Milling tool wear sample.
Tool blade image: 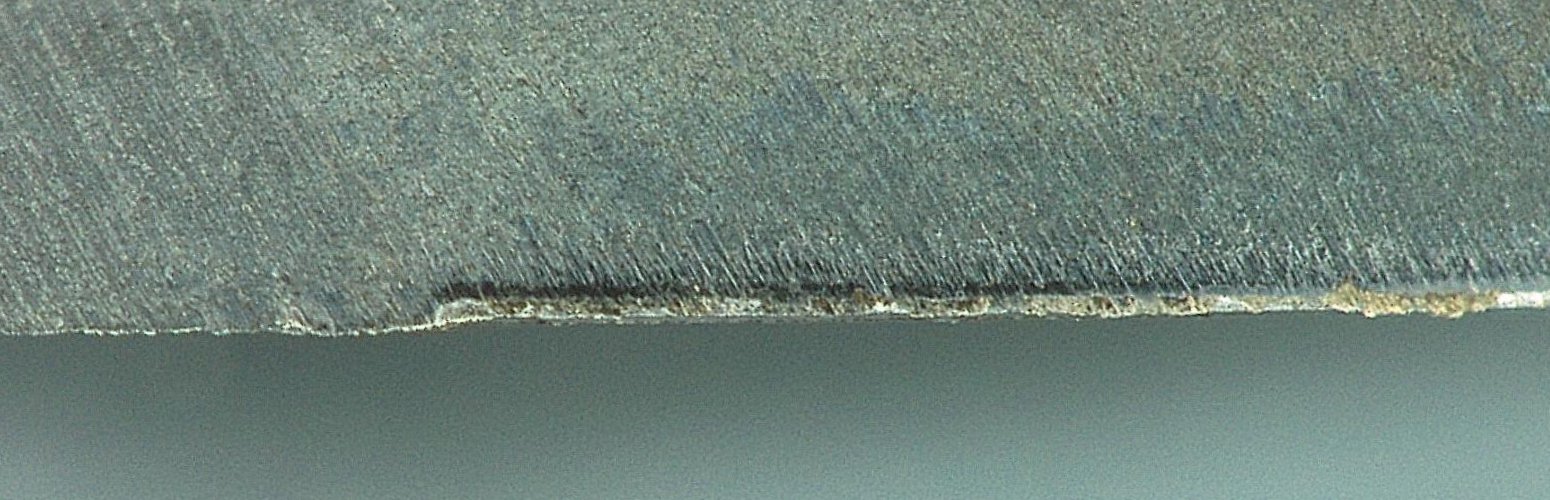
Chip image: 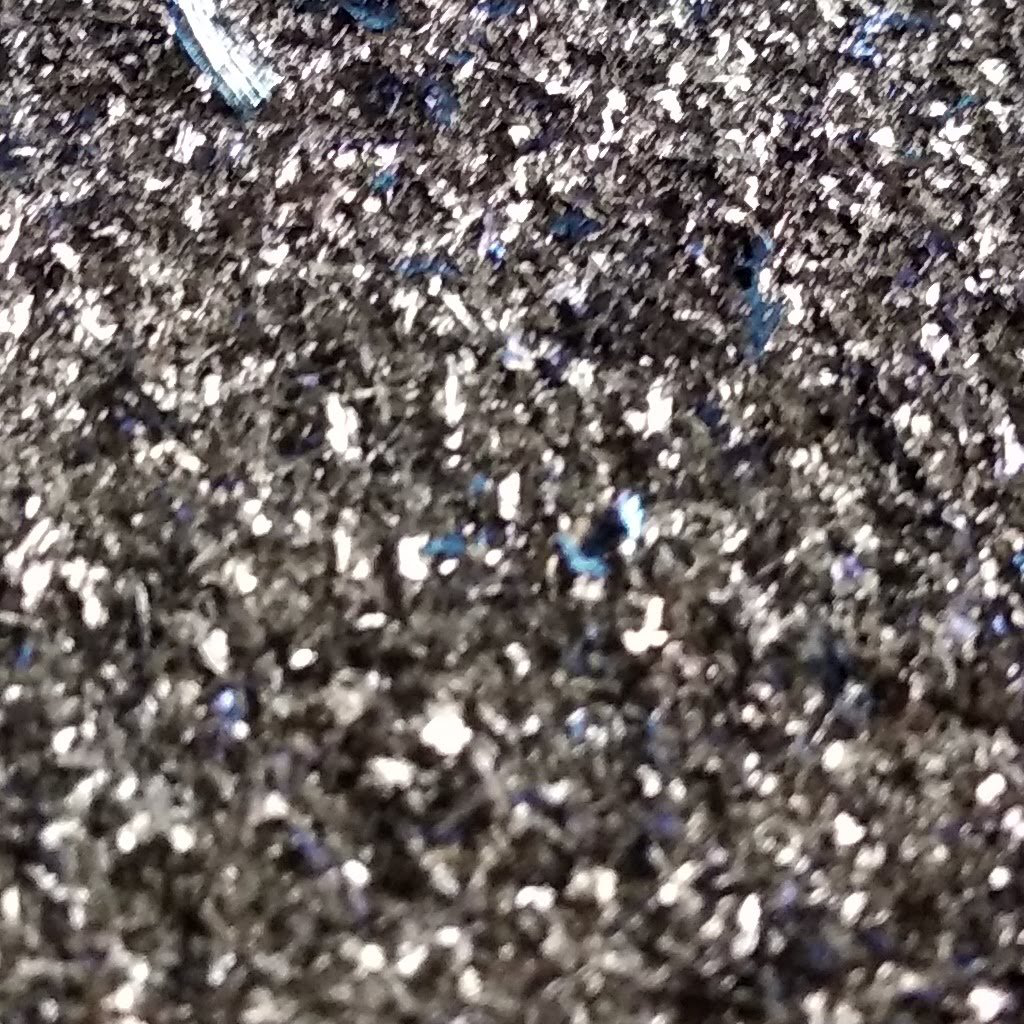
Workpiece image: 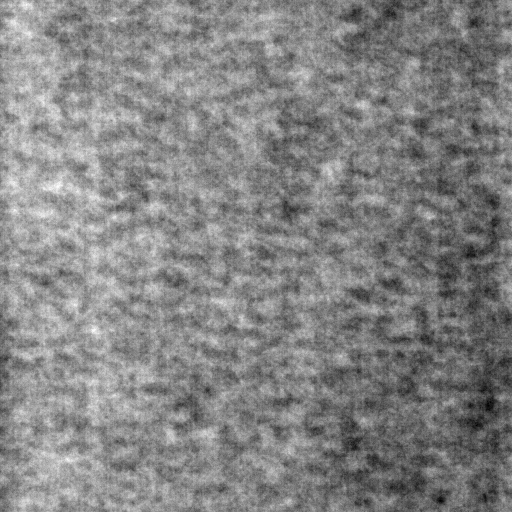
Tool wear state: used
Gaps: 12.99
Flank wear: 90.94
Overhang: 11.13
Force-signal Mel-spectrograms (X, Y, Z axes): 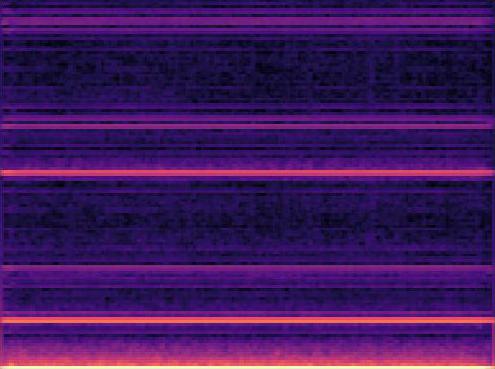 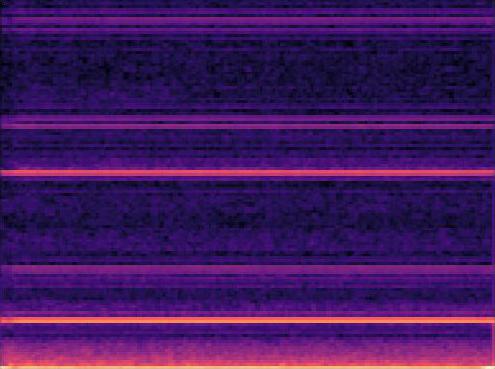 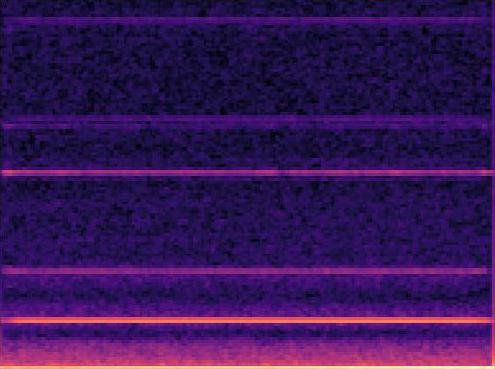
Force-signal scalograms (X, Y, Z axes): 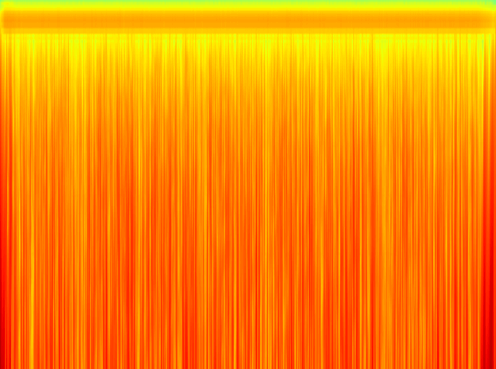 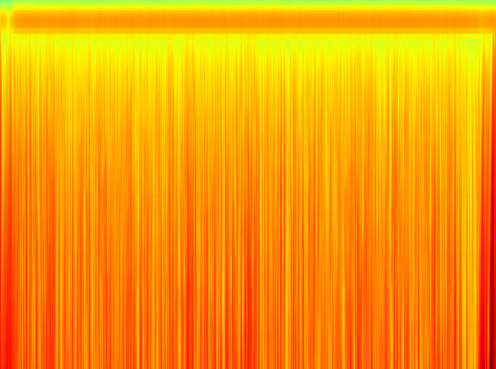 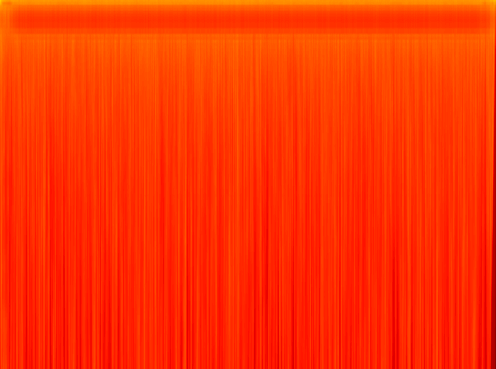
Force phase: steady_state_stabilization_wear